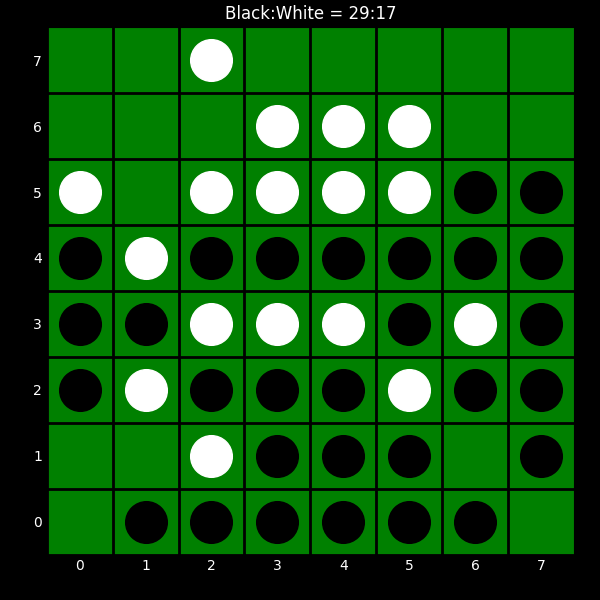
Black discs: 29
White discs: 17